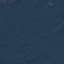
Land use / land cover: Forest